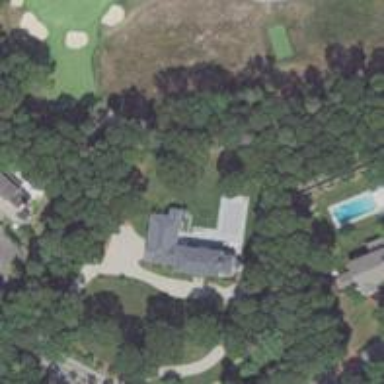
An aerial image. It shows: Path for golf carts.